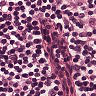
Metastatic tissue present: no